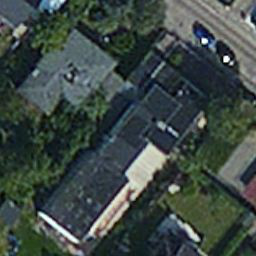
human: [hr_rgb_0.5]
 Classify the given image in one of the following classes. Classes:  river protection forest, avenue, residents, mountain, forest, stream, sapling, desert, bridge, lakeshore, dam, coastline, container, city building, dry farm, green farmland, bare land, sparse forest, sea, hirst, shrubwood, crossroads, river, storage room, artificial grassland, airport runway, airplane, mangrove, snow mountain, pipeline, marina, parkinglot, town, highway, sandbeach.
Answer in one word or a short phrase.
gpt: residents